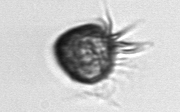
Label: Ciliophora